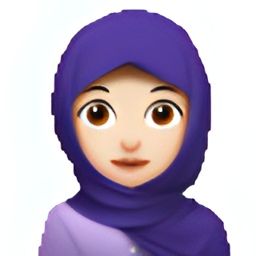
Name: person with headscarf
Emoji: 🧕🏻
Group: People & Body
Sub-group: person-role